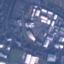
Label: Industrial